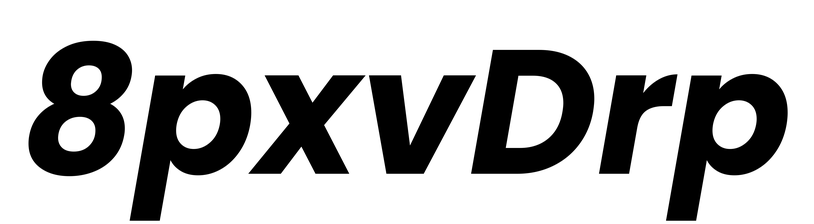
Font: Poppins-BoldItalic